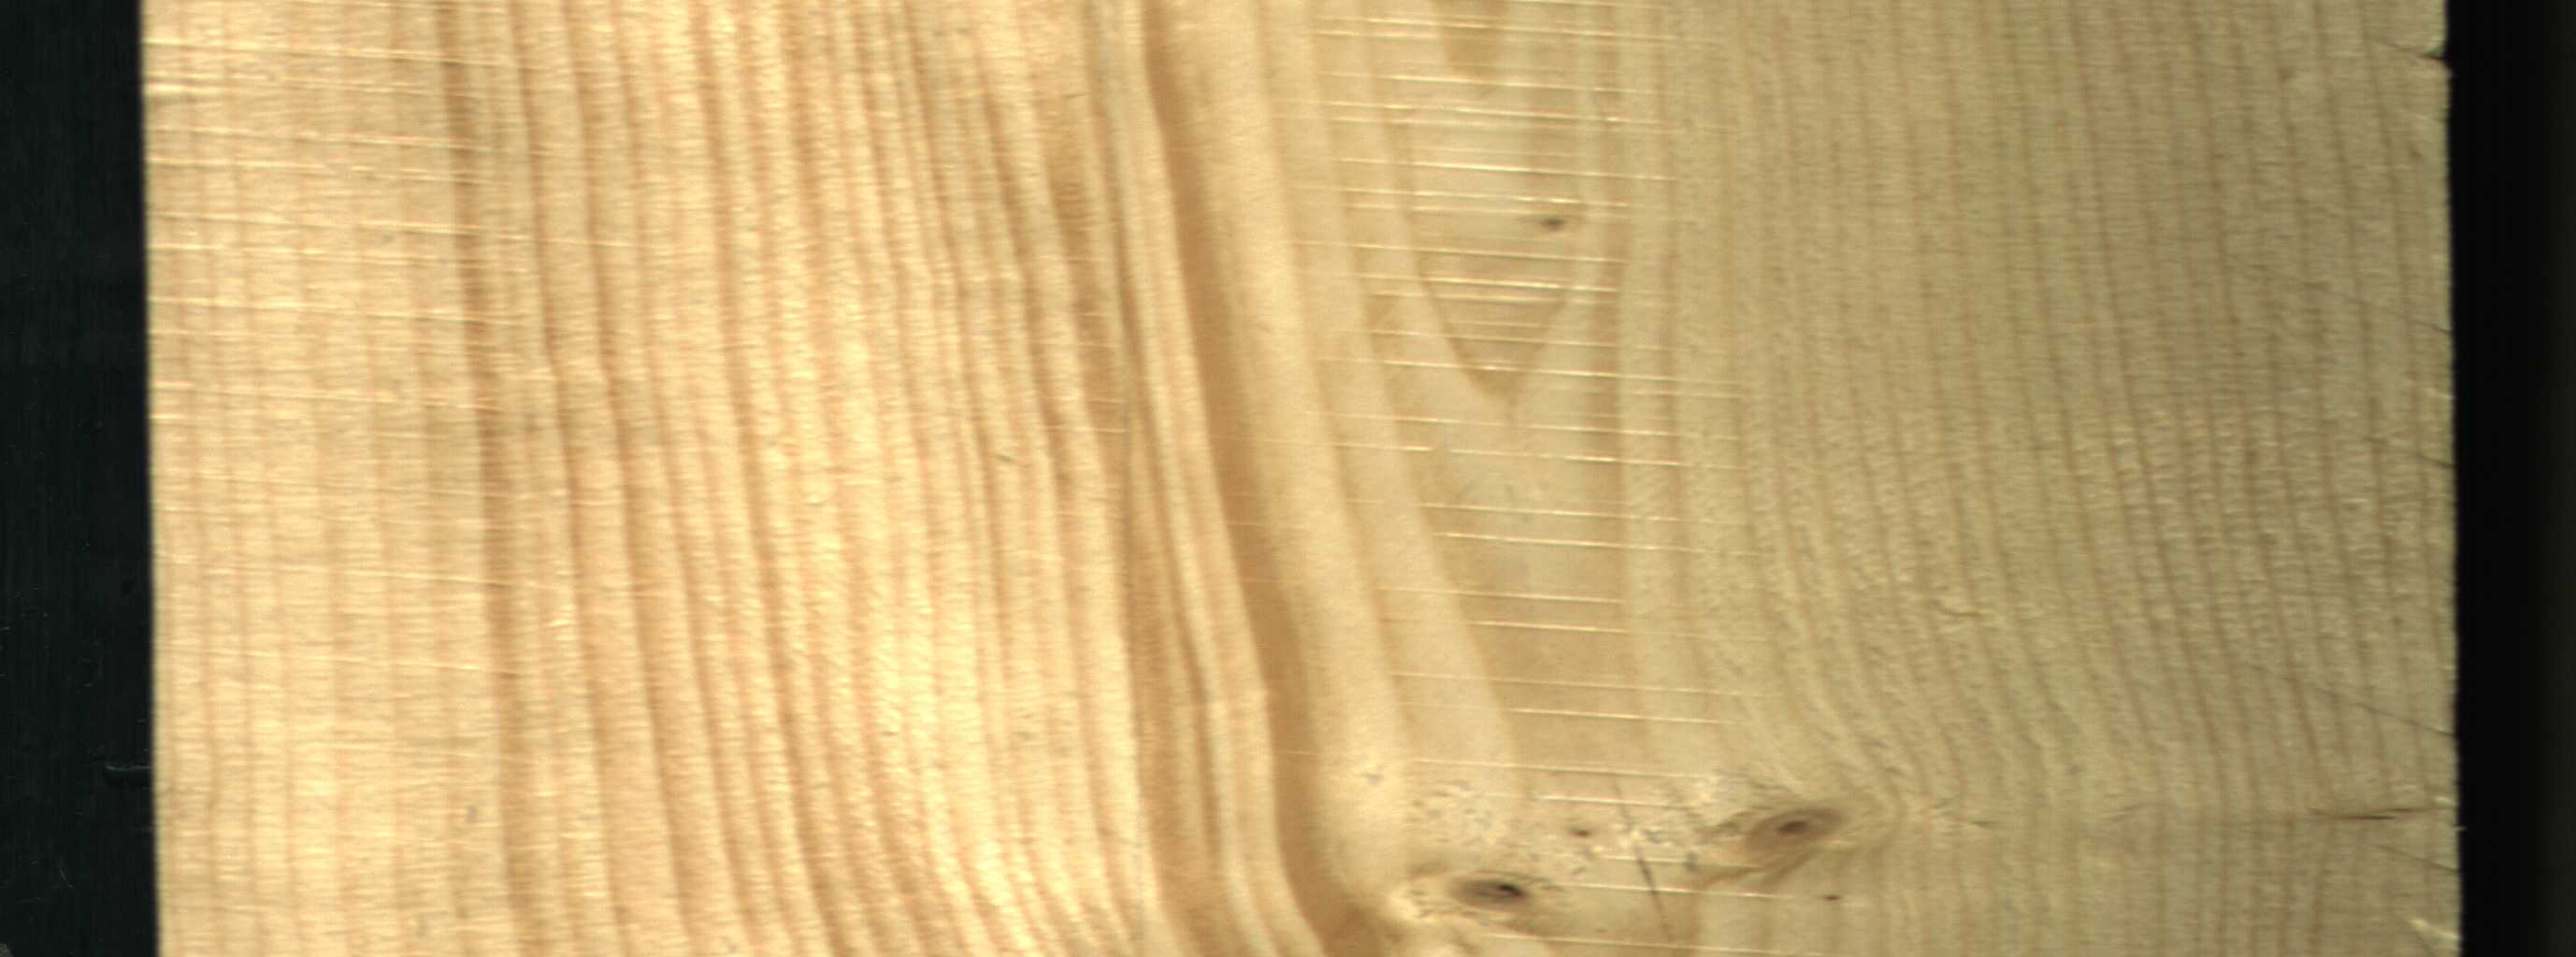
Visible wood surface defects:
Live_Knot
Live_Knot